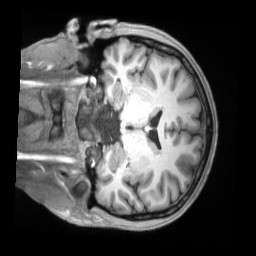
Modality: T1w
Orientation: coronal
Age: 28
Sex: male
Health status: ill
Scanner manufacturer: siemens
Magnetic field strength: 3 T
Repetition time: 2.2 s
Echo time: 0.00157 s